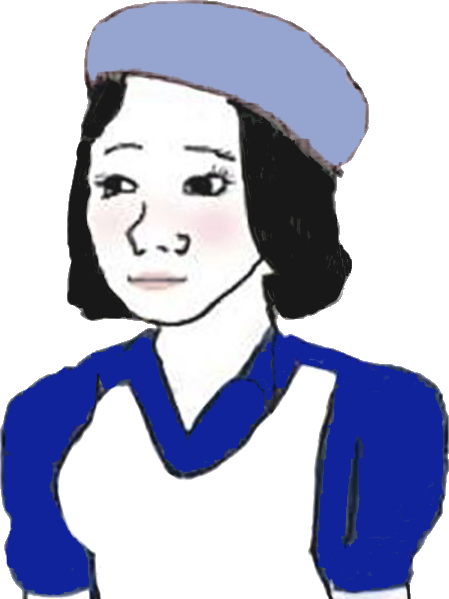
Label: 5_Trad_Wife